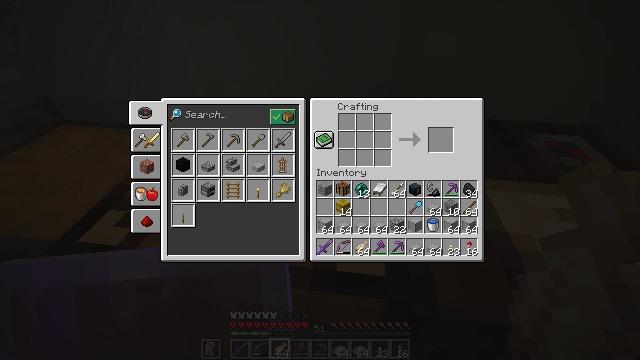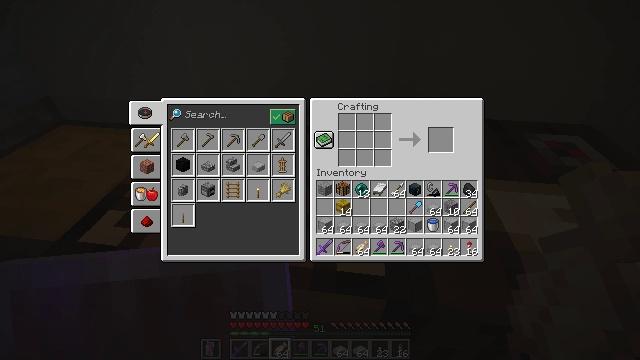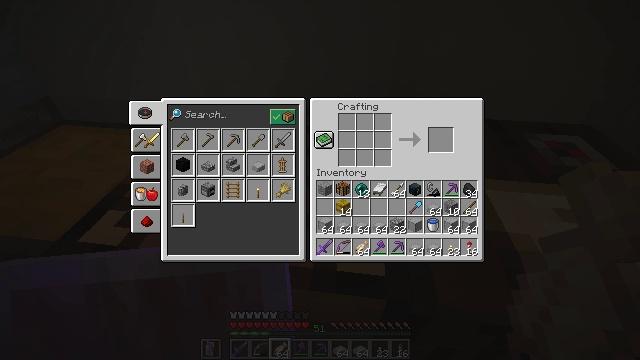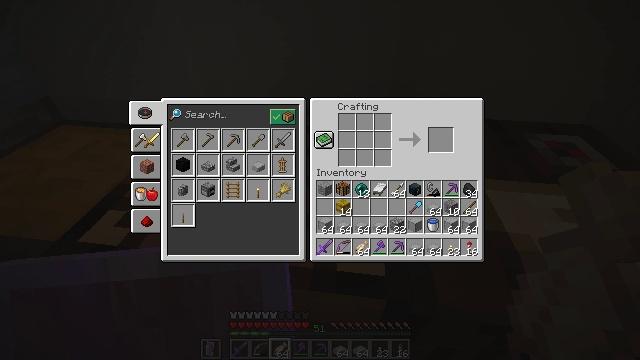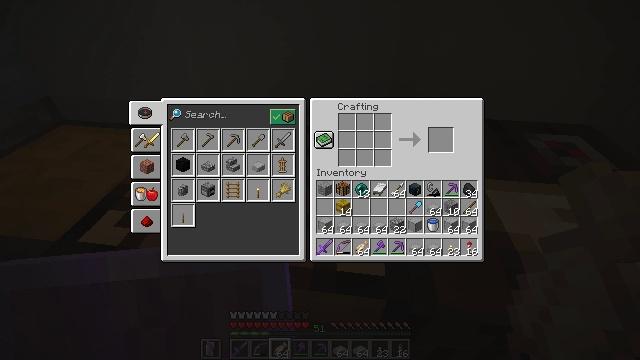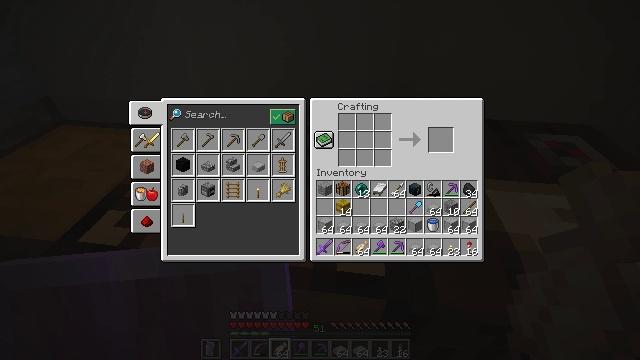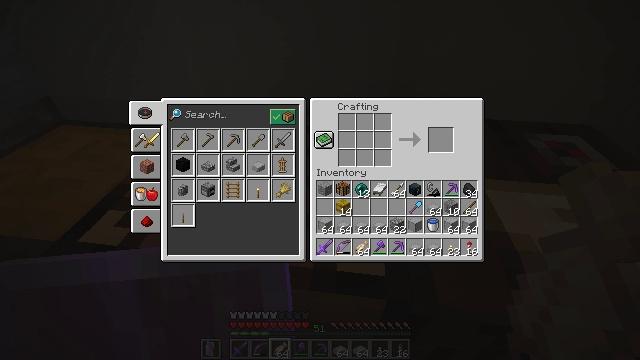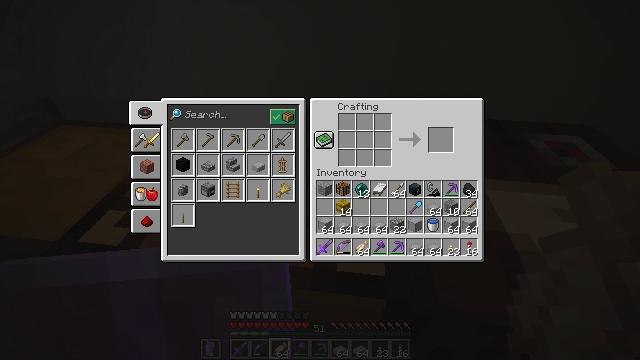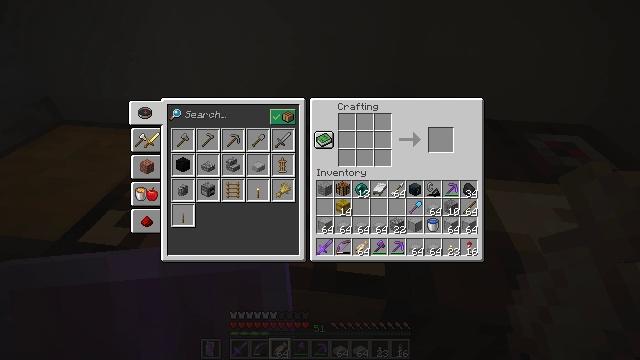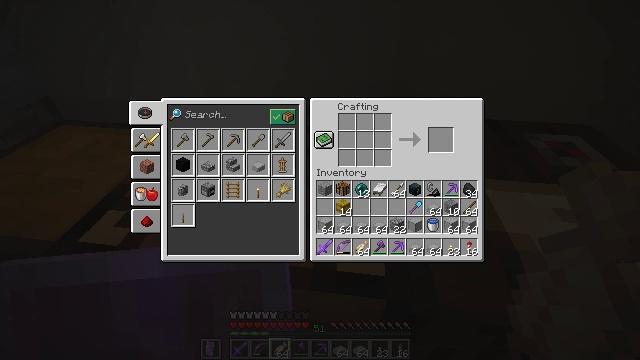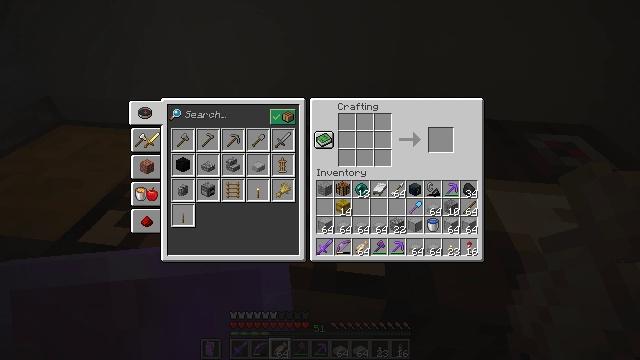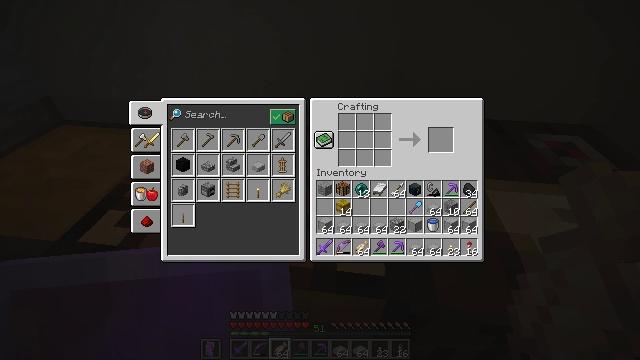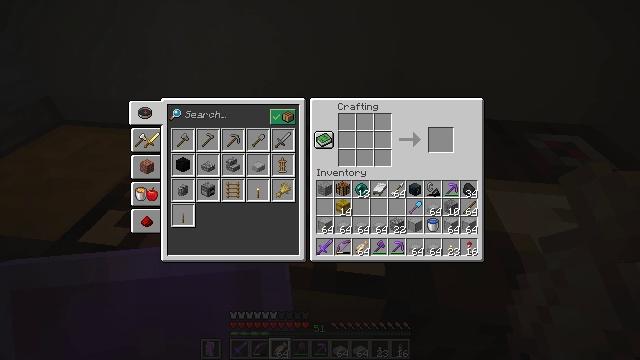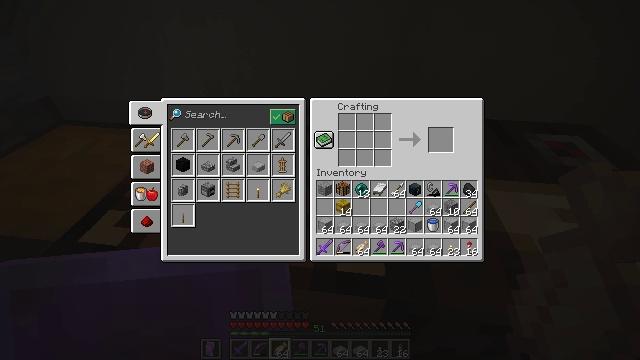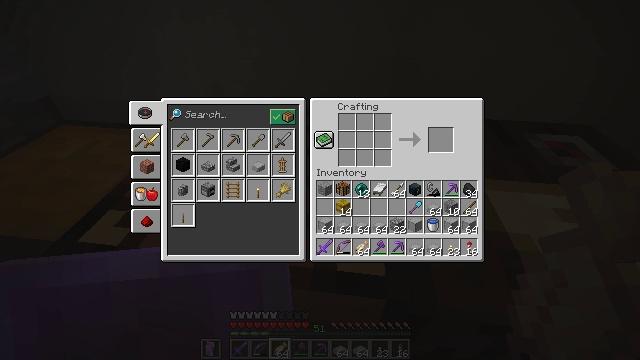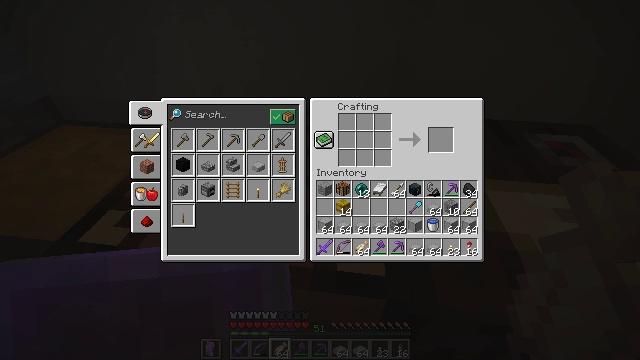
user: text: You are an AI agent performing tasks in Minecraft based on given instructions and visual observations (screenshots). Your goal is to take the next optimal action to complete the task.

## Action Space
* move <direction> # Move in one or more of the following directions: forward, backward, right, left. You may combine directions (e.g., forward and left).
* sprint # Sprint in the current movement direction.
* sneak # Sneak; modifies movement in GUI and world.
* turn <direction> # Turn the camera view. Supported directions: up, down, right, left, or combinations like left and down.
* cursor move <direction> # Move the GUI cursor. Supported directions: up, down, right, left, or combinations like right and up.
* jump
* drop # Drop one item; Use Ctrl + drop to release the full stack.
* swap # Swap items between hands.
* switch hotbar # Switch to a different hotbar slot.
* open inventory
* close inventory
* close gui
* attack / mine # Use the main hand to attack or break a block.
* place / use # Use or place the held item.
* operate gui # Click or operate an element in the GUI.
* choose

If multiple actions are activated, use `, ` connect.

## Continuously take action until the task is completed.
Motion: motion action
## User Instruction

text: Form a smooth stone slab at the crafting station.
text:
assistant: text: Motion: no_op
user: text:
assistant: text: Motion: no_op
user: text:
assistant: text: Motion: no_op
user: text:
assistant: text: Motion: no_op
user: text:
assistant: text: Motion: no_op
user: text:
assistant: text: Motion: no_op
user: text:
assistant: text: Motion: no_op
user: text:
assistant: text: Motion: no_op
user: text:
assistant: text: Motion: no_op
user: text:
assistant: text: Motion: no_op
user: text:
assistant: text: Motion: no_op
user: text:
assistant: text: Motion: no_op
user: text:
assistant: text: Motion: no_op
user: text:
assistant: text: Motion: no_op
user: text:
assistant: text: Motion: no_op
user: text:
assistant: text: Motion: no_op
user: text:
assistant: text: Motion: no_op
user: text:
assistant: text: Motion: no_op
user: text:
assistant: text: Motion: no_op
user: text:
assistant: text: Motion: no_op
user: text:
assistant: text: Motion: no_op
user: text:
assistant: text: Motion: no_op
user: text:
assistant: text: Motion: no_op
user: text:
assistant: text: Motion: no_op
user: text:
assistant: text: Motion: no_op
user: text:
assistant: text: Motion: no_op
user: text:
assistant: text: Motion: no_op
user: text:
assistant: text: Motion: no_op
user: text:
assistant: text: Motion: no_op
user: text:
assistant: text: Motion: no_op